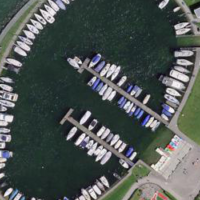
EUNIS habitat code: 14
Species observed at this site:
Corvus corone
Podiceps cristatus
Cyanistes caeruleus
Fulica atra
Acrocephalus scirpaceus
Anas platyrhynchos
Sturnus vulgaris
Chloris chloris
Streptopelia decaocto
Podiceps nigricollis
Aythya fuligula
Passer domesticus
Fringilla coelebs
Coloeus monedula
Sylvia atricapilla
Turdus merula
Chroicocephalus ridibundus
Phalacrocorax carbo
Larus michahellis
Cygnus olor
Mareca strepera
Parus major
Hirundo rustica
Mergus merganser
Phoenicurus ochruros
Sitta europaea
Motacilla alba
Ficedula hypoleuca